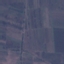
Land use / land cover: PermanentCrop